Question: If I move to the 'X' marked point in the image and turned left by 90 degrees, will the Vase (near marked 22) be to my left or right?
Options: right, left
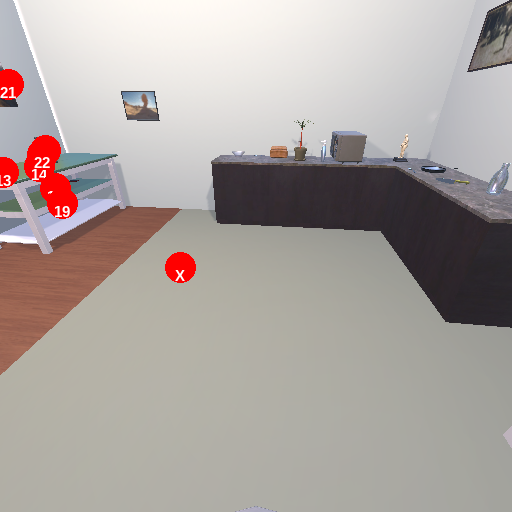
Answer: right